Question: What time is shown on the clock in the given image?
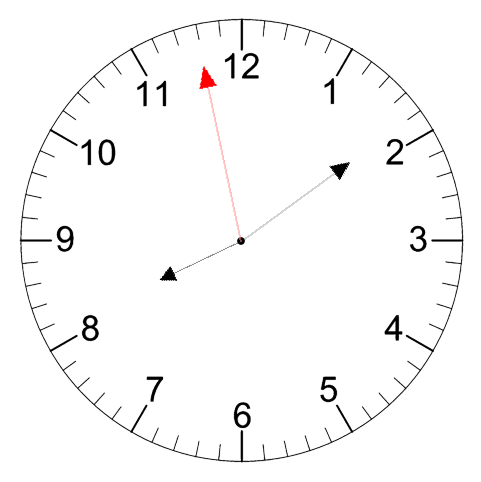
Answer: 08:08:58